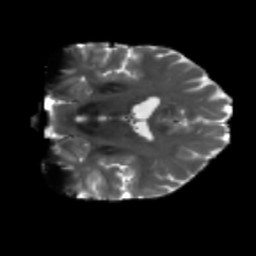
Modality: T2w
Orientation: coronal
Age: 42
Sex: male
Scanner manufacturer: siemens
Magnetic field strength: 3 T
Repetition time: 5.47 s
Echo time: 0.0854 s